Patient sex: F
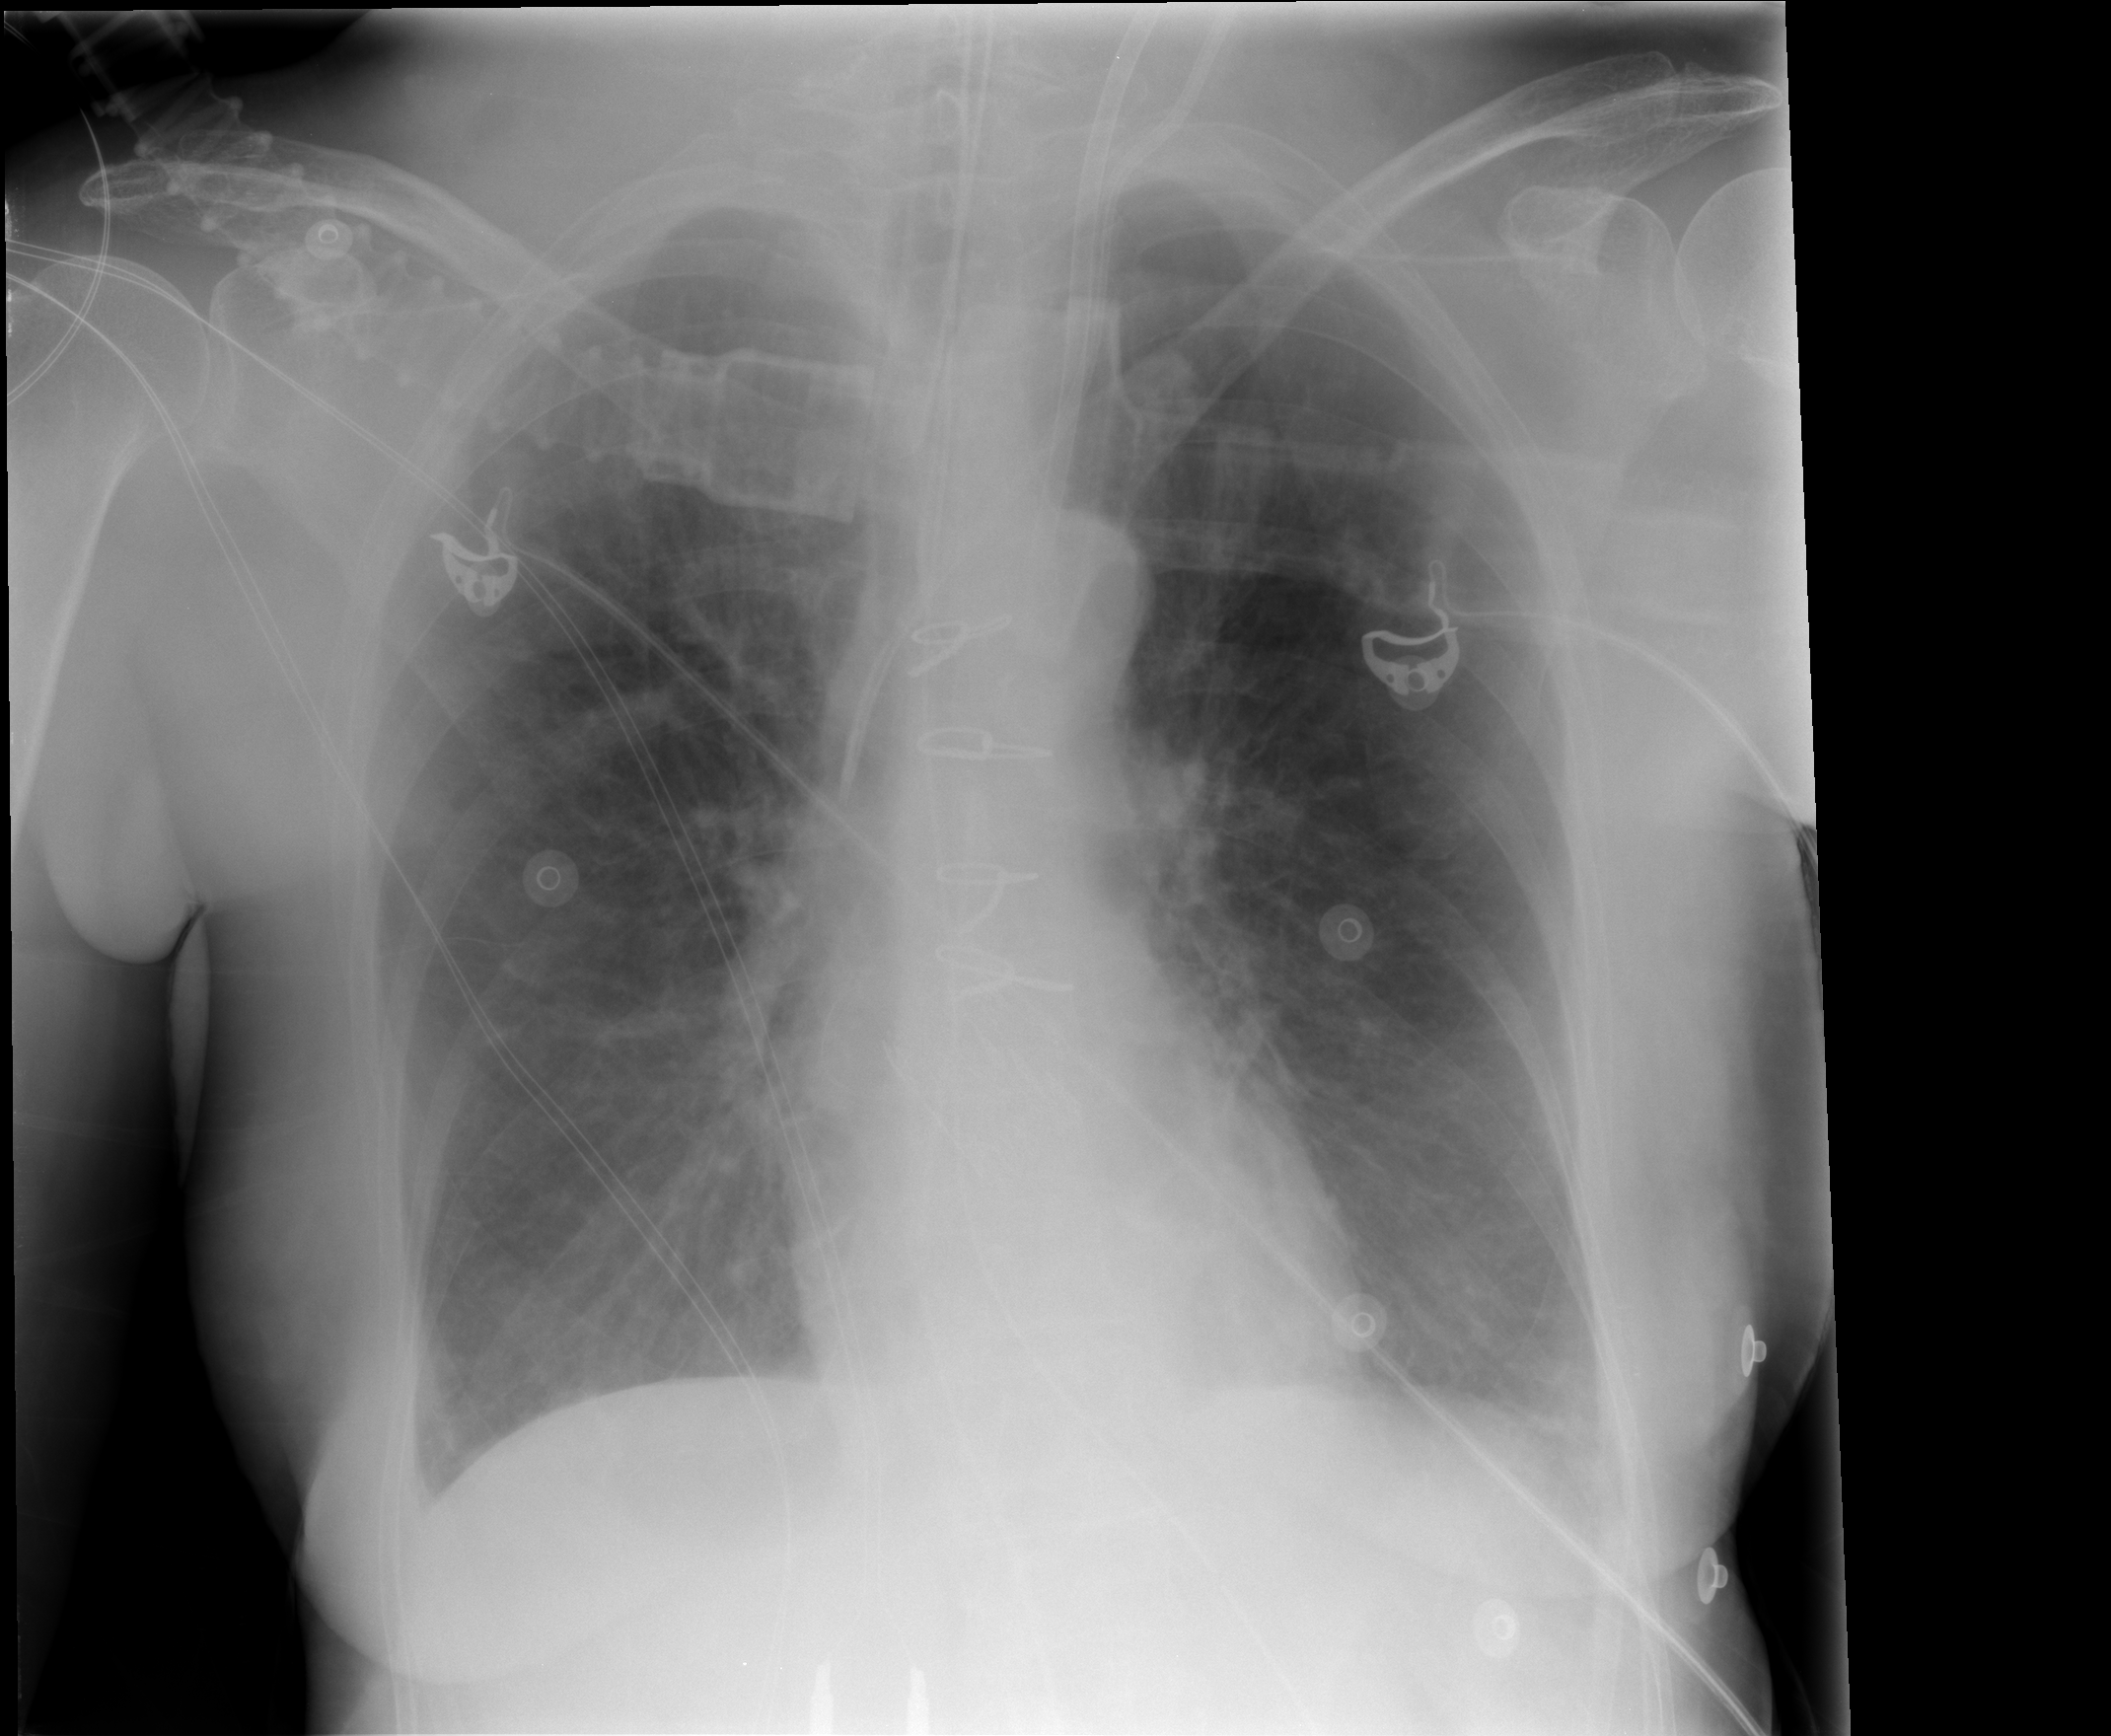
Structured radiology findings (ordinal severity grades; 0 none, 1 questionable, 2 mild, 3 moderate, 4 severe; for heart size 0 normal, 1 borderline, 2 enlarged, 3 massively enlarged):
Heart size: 0
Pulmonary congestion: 1
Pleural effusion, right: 1
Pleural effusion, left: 1
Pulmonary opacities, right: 0
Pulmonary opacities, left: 0
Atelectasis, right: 1
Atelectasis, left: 2